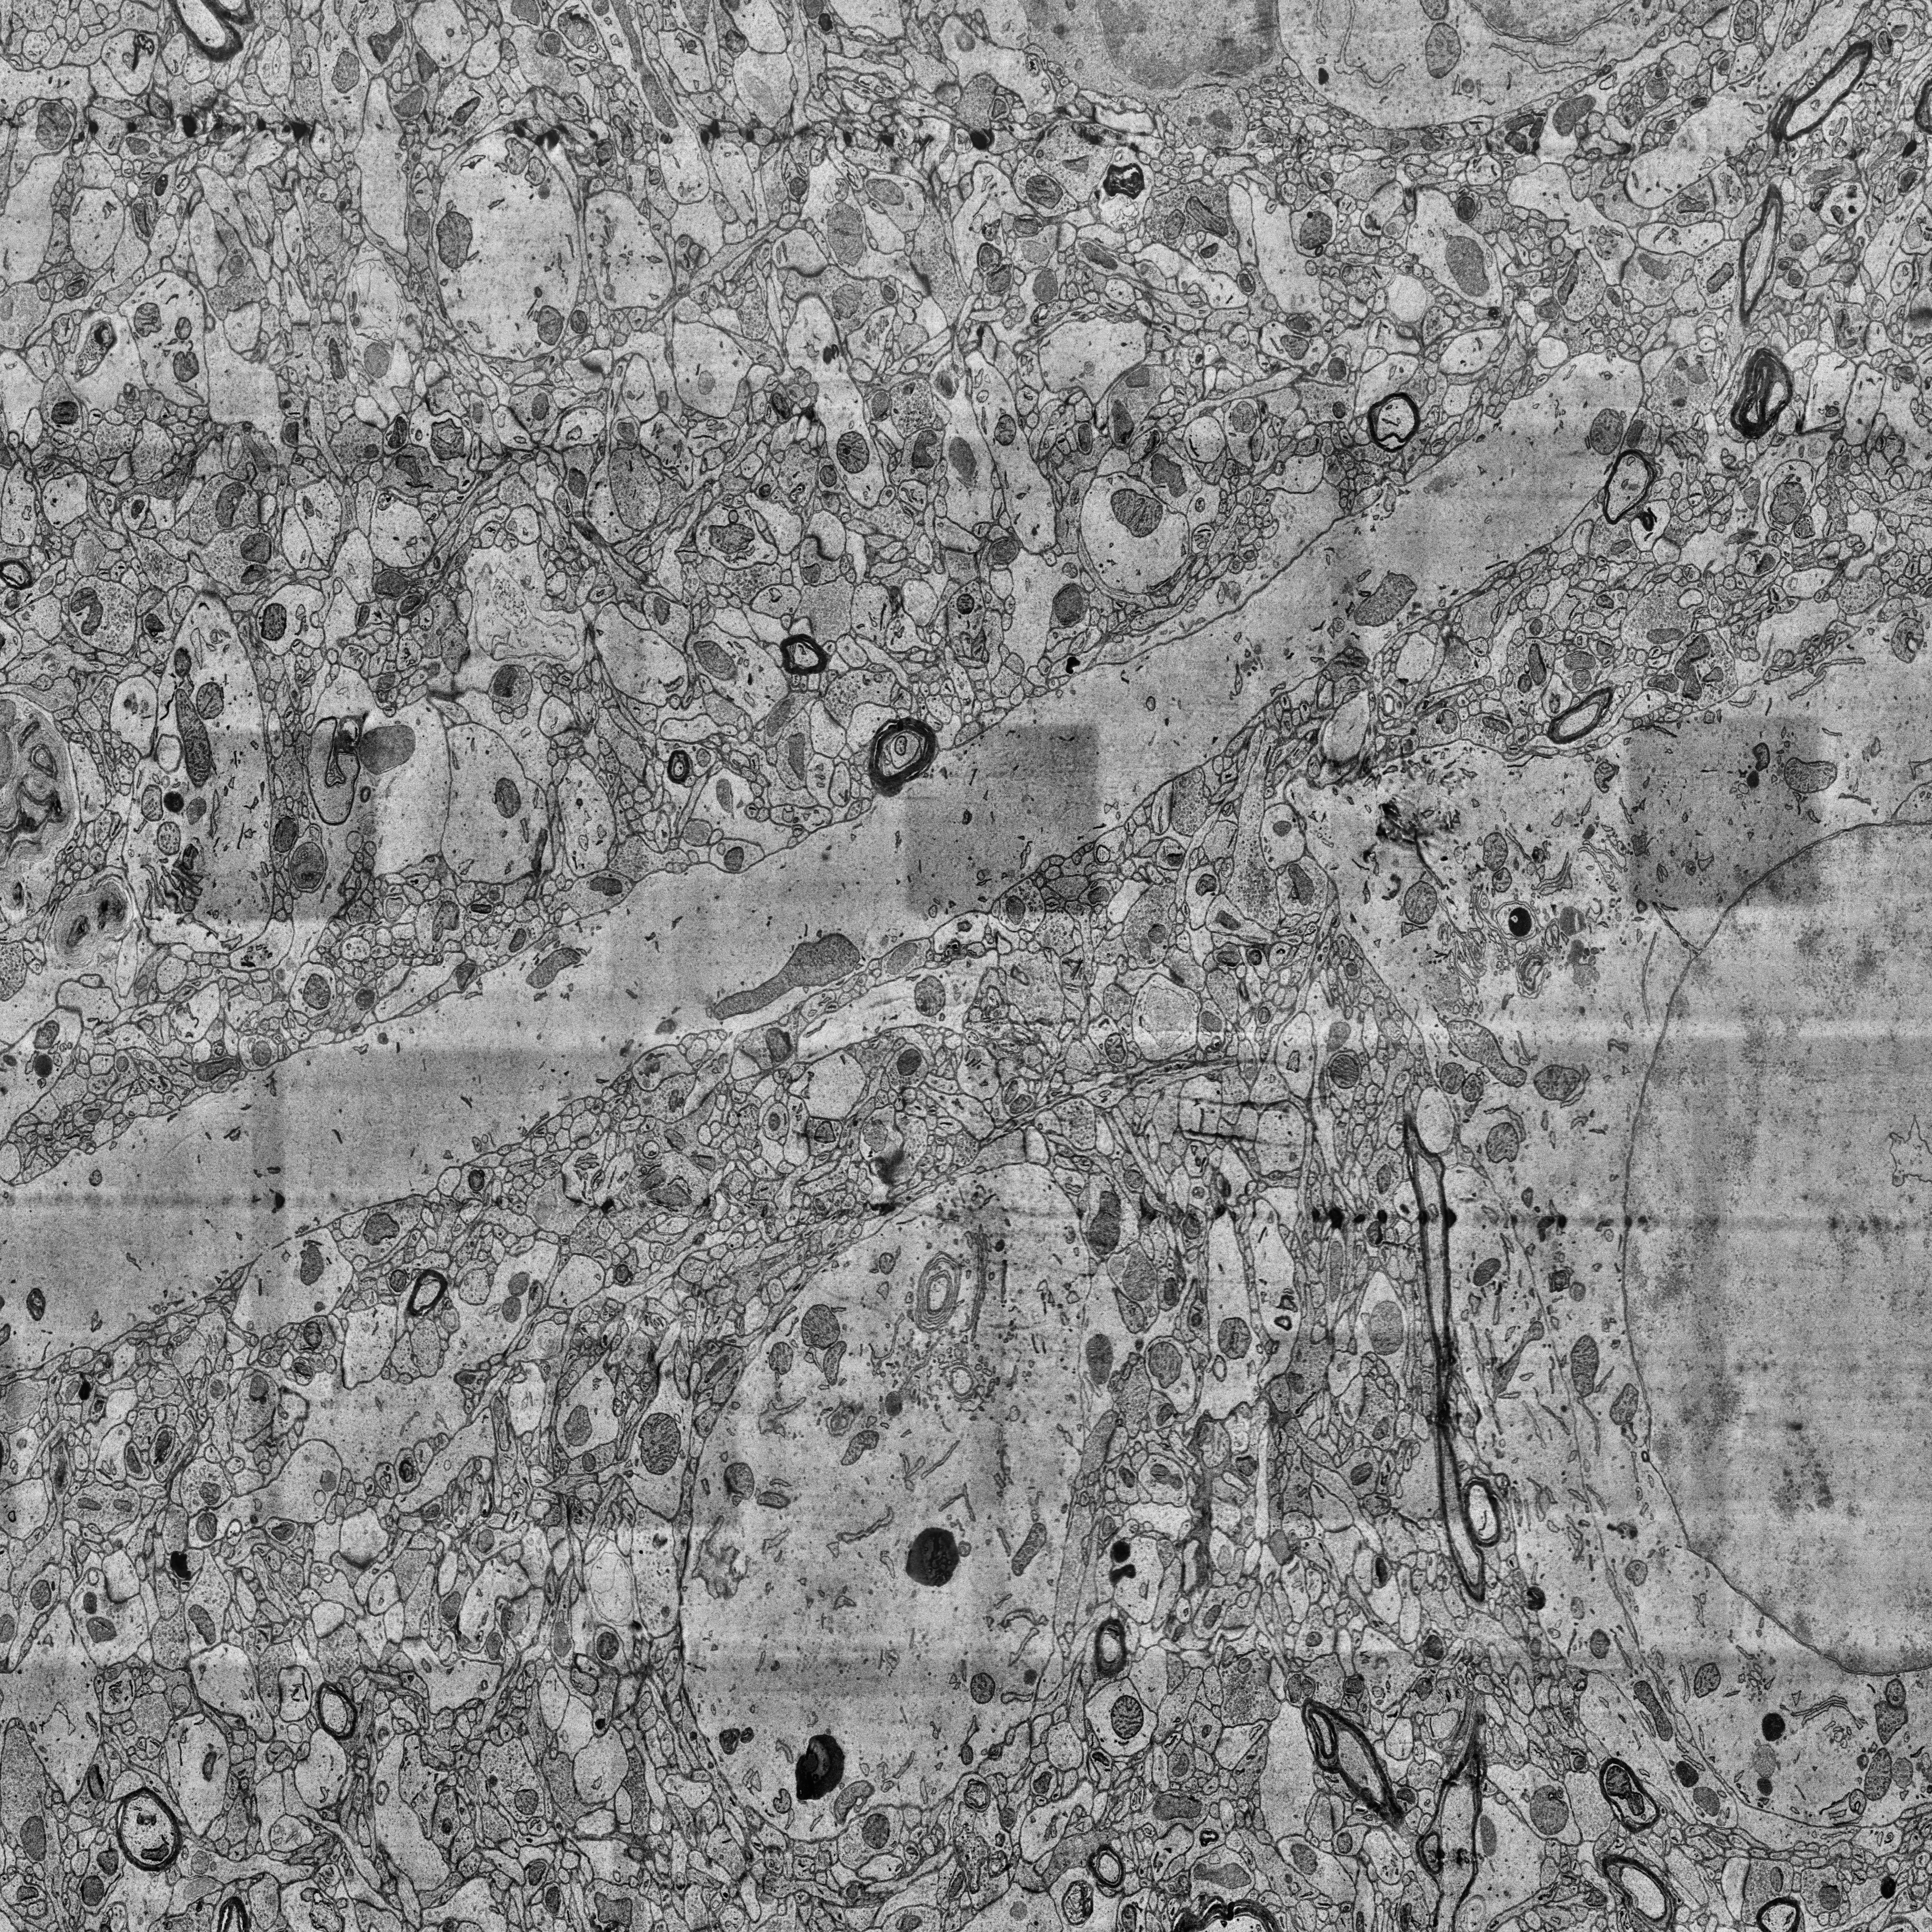
Electron microscopy slice of human cortex tissue
Slice depth (z): 317
Mitochondria instances in slice: 432